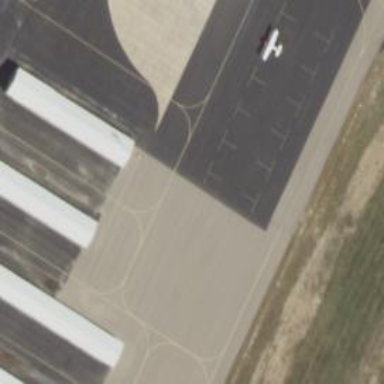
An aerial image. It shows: View of taxiway at the airport.